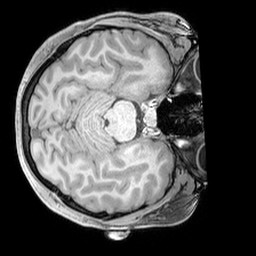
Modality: T1w
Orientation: axial
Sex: female
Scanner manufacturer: siemens
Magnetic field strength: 3 T
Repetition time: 2.3 s
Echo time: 0.00226 s